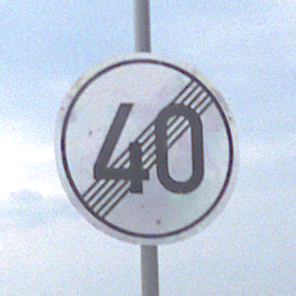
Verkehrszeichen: EndeGeschwindigkeit40
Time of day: Midday
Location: Outdoor (RoadRail)
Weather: PartlyCloudy
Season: NotSpecified
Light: Natural